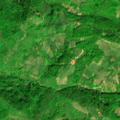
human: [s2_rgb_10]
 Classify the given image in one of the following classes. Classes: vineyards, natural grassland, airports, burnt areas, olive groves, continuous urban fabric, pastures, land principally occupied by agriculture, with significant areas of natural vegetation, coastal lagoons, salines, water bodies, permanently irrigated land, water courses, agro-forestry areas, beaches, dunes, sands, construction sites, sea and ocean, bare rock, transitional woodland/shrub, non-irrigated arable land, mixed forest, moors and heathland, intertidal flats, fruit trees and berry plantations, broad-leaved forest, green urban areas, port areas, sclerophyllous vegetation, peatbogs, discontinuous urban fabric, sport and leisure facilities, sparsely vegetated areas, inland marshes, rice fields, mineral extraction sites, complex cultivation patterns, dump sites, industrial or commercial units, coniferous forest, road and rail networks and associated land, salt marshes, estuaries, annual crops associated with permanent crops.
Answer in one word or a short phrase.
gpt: pastures, complex cultivation patterns, land principally occupied by agriculture, with significant areas of natural vegetation, broad-leaved forest